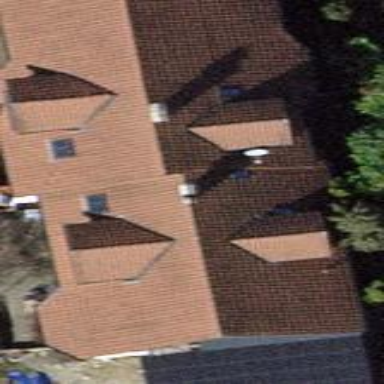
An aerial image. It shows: Semidetached house with gabled roof.